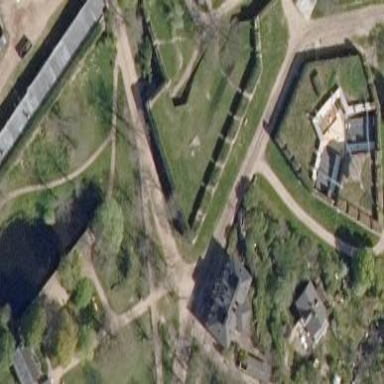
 showcasing its historic defensive works."